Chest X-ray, PA view. Patient: 64 years old, sex F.
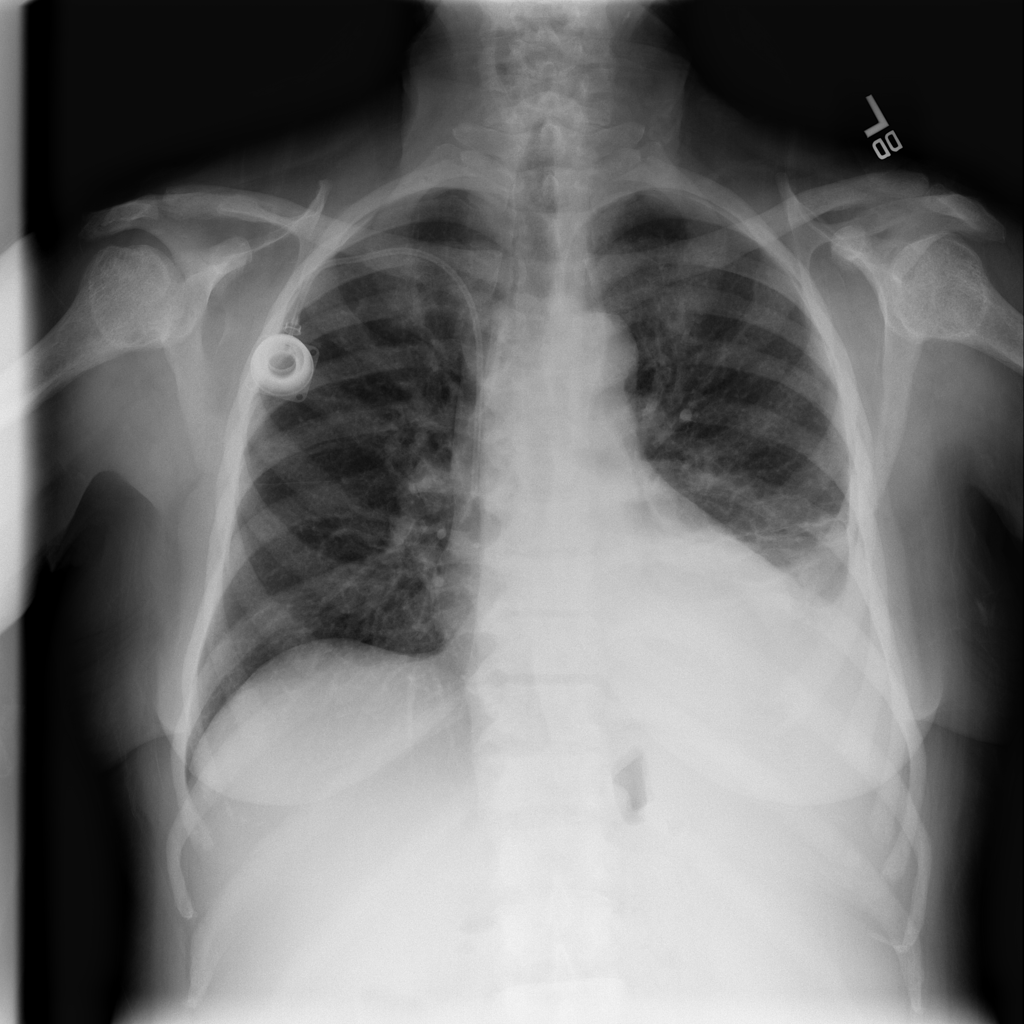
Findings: Effusion